Question: I do not really understand what has been output from svcutil, can someone explain?
in vs command prompt i used: svcitil /mc *.wsdl *.xsd /language:c#
'''
[System.CodeDom.Compiler.GeneratedCodeAttribute("System.ServiceModel", "3.0.0.0")]
[System.ServiceModel.ServiceContractAttribute(ConfigurationName="GenericInboundBrokerSoap")]
public interface GenericInboundBrokerSoap
{
// CODEGEN: Generating message contract since element name SourceID from namespace http://tempuri.org/ is not marked nillable
[System.ServiceModel.OperationContractAttribute(Action="http://tempuri.org/BrokerInboundRequest", ReplyAction="*")]
BrokerInboundRequestResponse BrokerInboundRequest(BrokerInboundRequestRequest request);
}
[System.Diagnostics.DebuggerStepThroughAttribute()]
[System.CodeDom.Compiler.GeneratedCodeAttribute("System.ServiceModel", "3.0.0.0")]
[System.ServiceModel.MessageContractAttribute(IsWrapped=false)]
public partial class BrokerInboundRequestRequest
{
[System.ServiceModel.MessageBodyMemberAttribute(Name="BrokerInboundRequest", Namespace="http://tempuri.org/", Order=0)]
public BrokerInboundRequestRequestBody Body;
public BrokerInboundRequestRequest()
{
}
public BrokerInboundRequestRequest(BrokerInboundRequestRequestBody Body)
{
this.Body = Body;
}
}
[System.Diagnostics.DebuggerStepThroughAttribute()]
[System.CodeDom.Compiler.GeneratedCodeAttribute("System.ServiceModel", "3.0.0.0")]
[System.Runtime.Serialization.DataContractAttribute(Namespace="http://tempuri.org/")]
public partial class BrokerInboundRequestRequestBody
{
[System.Runtime.Serialization.DataMemberAttribute(EmitDefaultValue=false, Order=0)]
public string SourceID;
[System.Runtime.Serialization.DataMemberAttribute(EmitDefaultValue=false, Order=1)]
public string TokenID;
[System.Runtime.Serialization.DataMemberAttribute(EmitDefaultValue=false, Order=2)]
public string xml;
public BrokerInboundRequestRequestBody()
{
}
public BrokerInboundRequestRequestBody(string SourceID, string TokenID, string xml)
{
this.SourceID = SourceID;
this.TokenID = TokenID;
this.xml = xml;
}
}
[System.Diagnostics.DebuggerStepThroughAttribute()]
[System.CodeDom.Compiler.GeneratedCodeAttribute("System.ServiceModel", "3.0.0.0")]
[System.ServiceModel.MessageContractAttribute(IsWrapped=false)]
public partial class BrokerInboundRequestResponse
{
[System.ServiceModel.MessageBodyMemberAttribute(Name="BrokerInboundRequestResponse", Namespace="http://tempuri.org/", Order=0)]
public BrokerInboundRequestResponseBody Body;
public BrokerInboundRequestResponse()
{
}
public BrokerInboundRequestResponse(BrokerInboundRequestResponseBody Body)
{
this.Body = Body;
}
}
[System.Diagnostics.DebuggerStepThroughAttribute()]
[System.CodeDom.Compiler.GeneratedCodeAttribute("System.ServiceModel", "3.0.0.0")]
[System.Runtime.Serialization.DataContractAttribute(Namespace="http://tempuri.org/")]
public partial class BrokerInboundRequestResponseBody
{
[System.Runtime.Serialization.DataMemberAttribute(EmitDefaultValue=false, Order=0)]
public string BrokerInboundRequestResult;
public BrokerInboundRequestResponseBody()
{
}
public BrokerInboundRequestResponseBody(string BrokerInboundRequestResult)
{
this.BrokerInboundRequestResult = BrokerInboundRequestResult;
}
}
[System.CodeDom.Compiler.GeneratedCodeAttribute("System.ServiceModel", "3.0.0.0")]
public interface GenericInboundBrokerSoapChannel : GenericInboundBrokerSoap, System.ServiceModel.IClientChannel
{
}
[System.Diagnostics.DebuggerStepThroughAttribute()]
[System.CodeDom.Compiler.GeneratedCodeAttribute("System.ServiceModel", "3.0.0.0")]
public partial class GenericInboundBrokerSoapClient : System.ServiceModel.ClientBase<GenericInboundBrokerSoap>, GenericInboundBrokerSoap
{
public GenericInboundBrokerSoapClient()
{
}
public GenericInboundBrokerSoapClient(string endpointConfigurationName) :
base(endpointConfigurationName)
{
}
public GenericInboundBrokerSoapClient(string endpointConfigurationName, string remoteAddress) :
base(endpointConfigurationName, remoteAddress)
{
}
public GenericInboundBrokerSoapClient(string endpointConfigurationName, System.ServiceModel.EndpointAddress remoteAddress) :
base(endpointConfigurationName, remoteAddress)
{
}
public GenericInboundBrokerSoapClient(System.ServiceModel.Channels.Binding binding, System.ServiceModel.EndpointAddress remoteAddress) :
base(binding, remoteAddress)
{
}
[System.ComponentModel.EditorBrowsableAttribute(System.ComponentModel.EditorBrowsableState.Advanced)]
BrokerInboundRequestResponse GenericInboundBrokerSoap.BrokerInboundRequest(BrokerInboundRequestRequest request)
{
return base.Channel.BrokerInboundRequest(request);
}
public string BrokerInboundRequest(string SourceID, string TokenID, string xml)
{
BrokerInboundRequestRequest inValue = new BrokerInboundRequestRequest();
inValue.Body = new BrokerInboundRequestRequestBody();
inValue.Body.SourceID = SourceID;
inValue.Body.TokenID = TokenID;
inValue.Body.xml = xml;
//do the hokey pokey here?
BrokerInboundRequestResponse retVal = ((GenericInboundBrokerSoap)(this)).BrokerInboundRequest(inValue);
return retVal.Body.BrokerInboundRequestResult;
}
}
'''
How/what way can I create a WCF service? I have created a service using:

What do I implement?
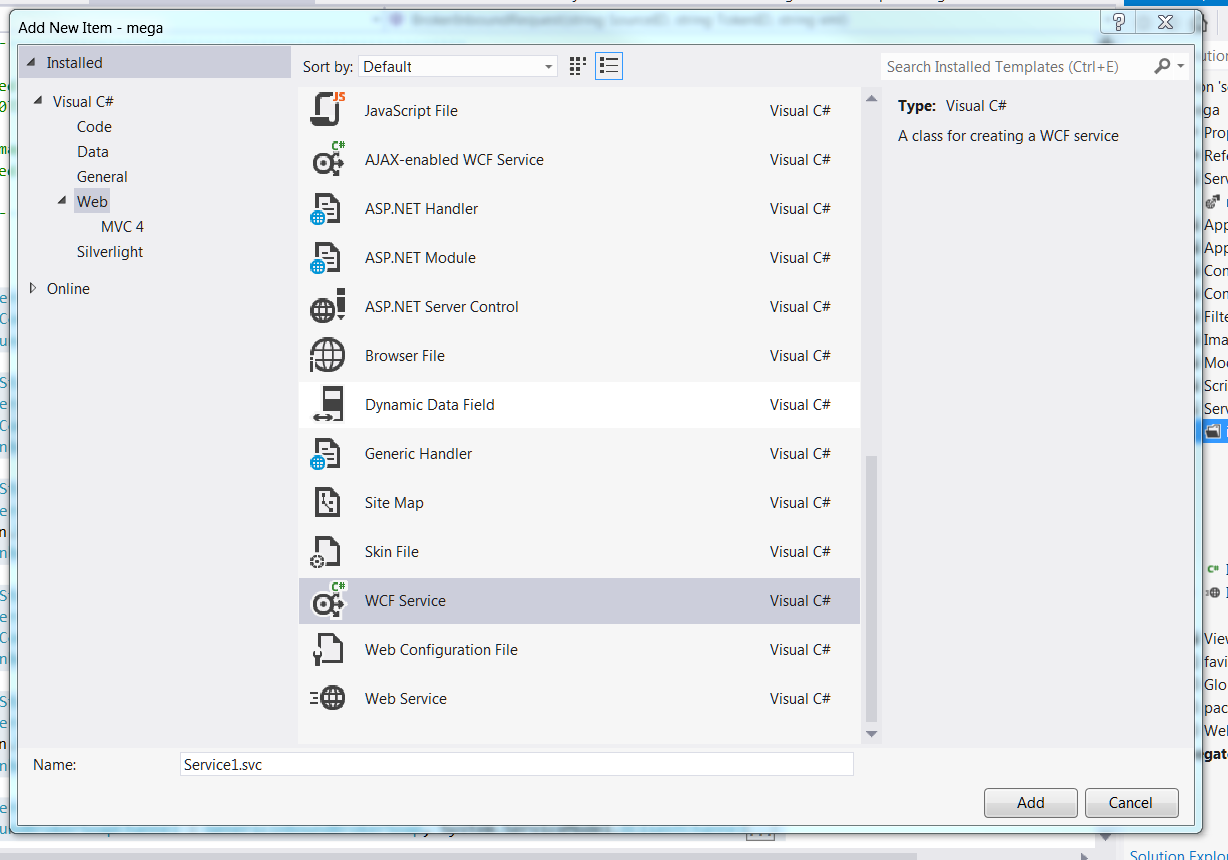
Answer: You need to distinguish two things:
- -
if you have created your proxy code using svcutil it means that you already know the address of a wsdl contract file, it means that a service exists already.
You can take a look at these links to find some examples:
- <URL>